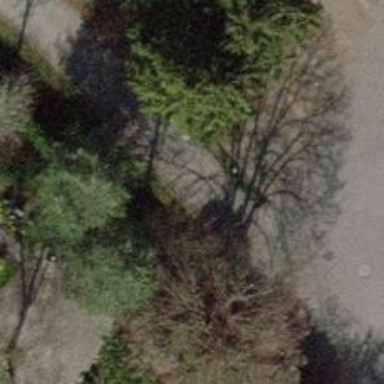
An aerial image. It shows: Bollard barrier.